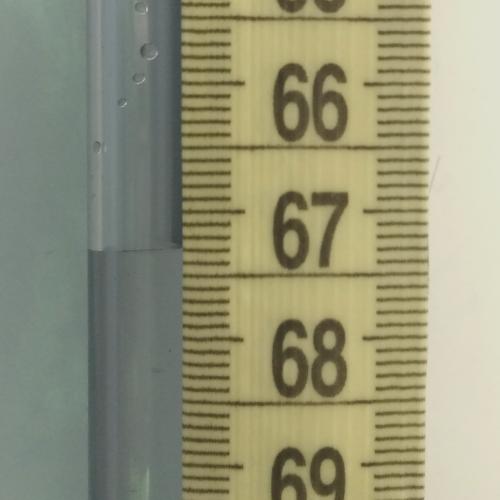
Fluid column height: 67.3 cm